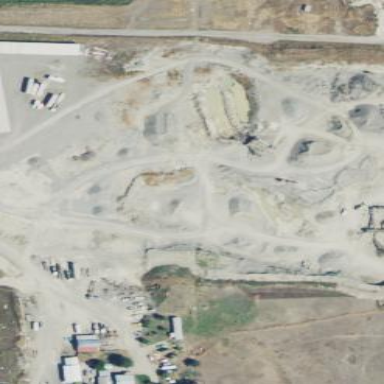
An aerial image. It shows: Quarry that is source of aggregate.